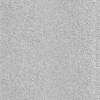
Atmospheric dust classification: dusty